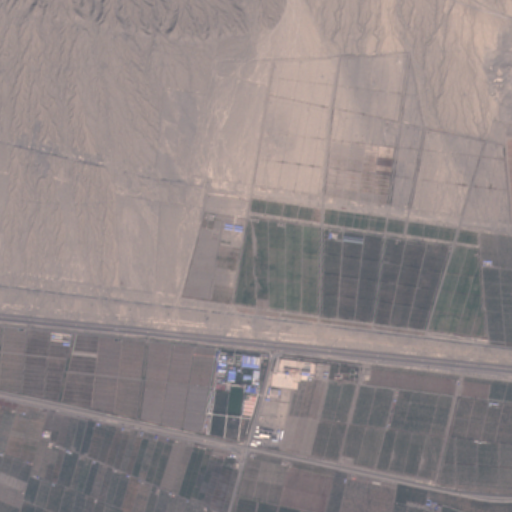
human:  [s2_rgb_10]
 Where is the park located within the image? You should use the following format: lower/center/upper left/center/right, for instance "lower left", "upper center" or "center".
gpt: The park is located in the lower center of the image.
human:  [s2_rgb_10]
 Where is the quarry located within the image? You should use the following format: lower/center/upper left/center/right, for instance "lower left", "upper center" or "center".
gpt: The quarry is located in the upper right of the image.
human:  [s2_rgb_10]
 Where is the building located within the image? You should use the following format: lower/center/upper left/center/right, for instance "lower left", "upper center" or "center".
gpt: There is no building in the image.